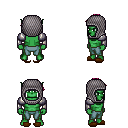
a pixel art fantasy rpg character, male body template, orc, green skin, steel arm armor, teal pants, pink long mohawk hairstyle, chain hood, brown slippers, four views (front, back, left, right), 2x2 character sprite sheet, small pixel art, hard edges, no anti-aliasing